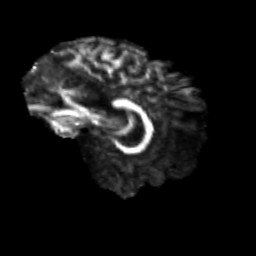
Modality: FA
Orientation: sagittal
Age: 29
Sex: male
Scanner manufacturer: siemens
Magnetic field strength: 3 T
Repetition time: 3.5 s
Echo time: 0.125 s